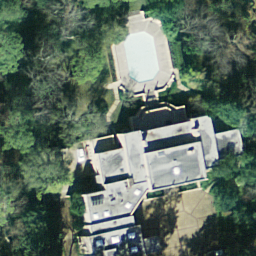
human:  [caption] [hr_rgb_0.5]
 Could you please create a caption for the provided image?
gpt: This is a sparse residential area with a villa surrounded by verdant trees .

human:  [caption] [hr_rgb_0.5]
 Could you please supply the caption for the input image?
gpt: A villa with lush plants surrounded is in the sparse residential area .

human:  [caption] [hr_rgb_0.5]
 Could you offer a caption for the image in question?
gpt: A villa with verdant trees surrounded is in the sparse residential area .

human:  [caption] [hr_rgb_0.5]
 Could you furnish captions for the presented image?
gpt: A villa is surrounded by lush plamts in the sparse residential area .

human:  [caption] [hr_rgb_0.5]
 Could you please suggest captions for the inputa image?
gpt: A villa with verdant plants surrounded .